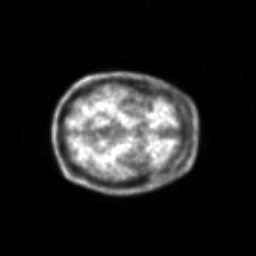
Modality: PET
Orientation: axial
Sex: female
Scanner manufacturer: siemens